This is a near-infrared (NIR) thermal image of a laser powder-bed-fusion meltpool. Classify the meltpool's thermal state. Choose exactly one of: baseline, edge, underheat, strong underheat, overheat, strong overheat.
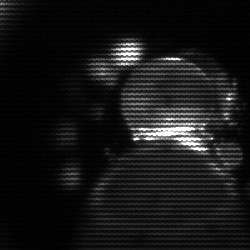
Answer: baseline